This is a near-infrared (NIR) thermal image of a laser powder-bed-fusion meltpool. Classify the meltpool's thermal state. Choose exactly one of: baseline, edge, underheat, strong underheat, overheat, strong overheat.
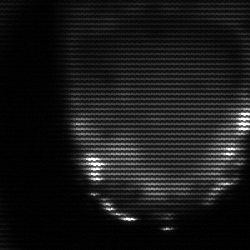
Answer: edge